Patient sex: M
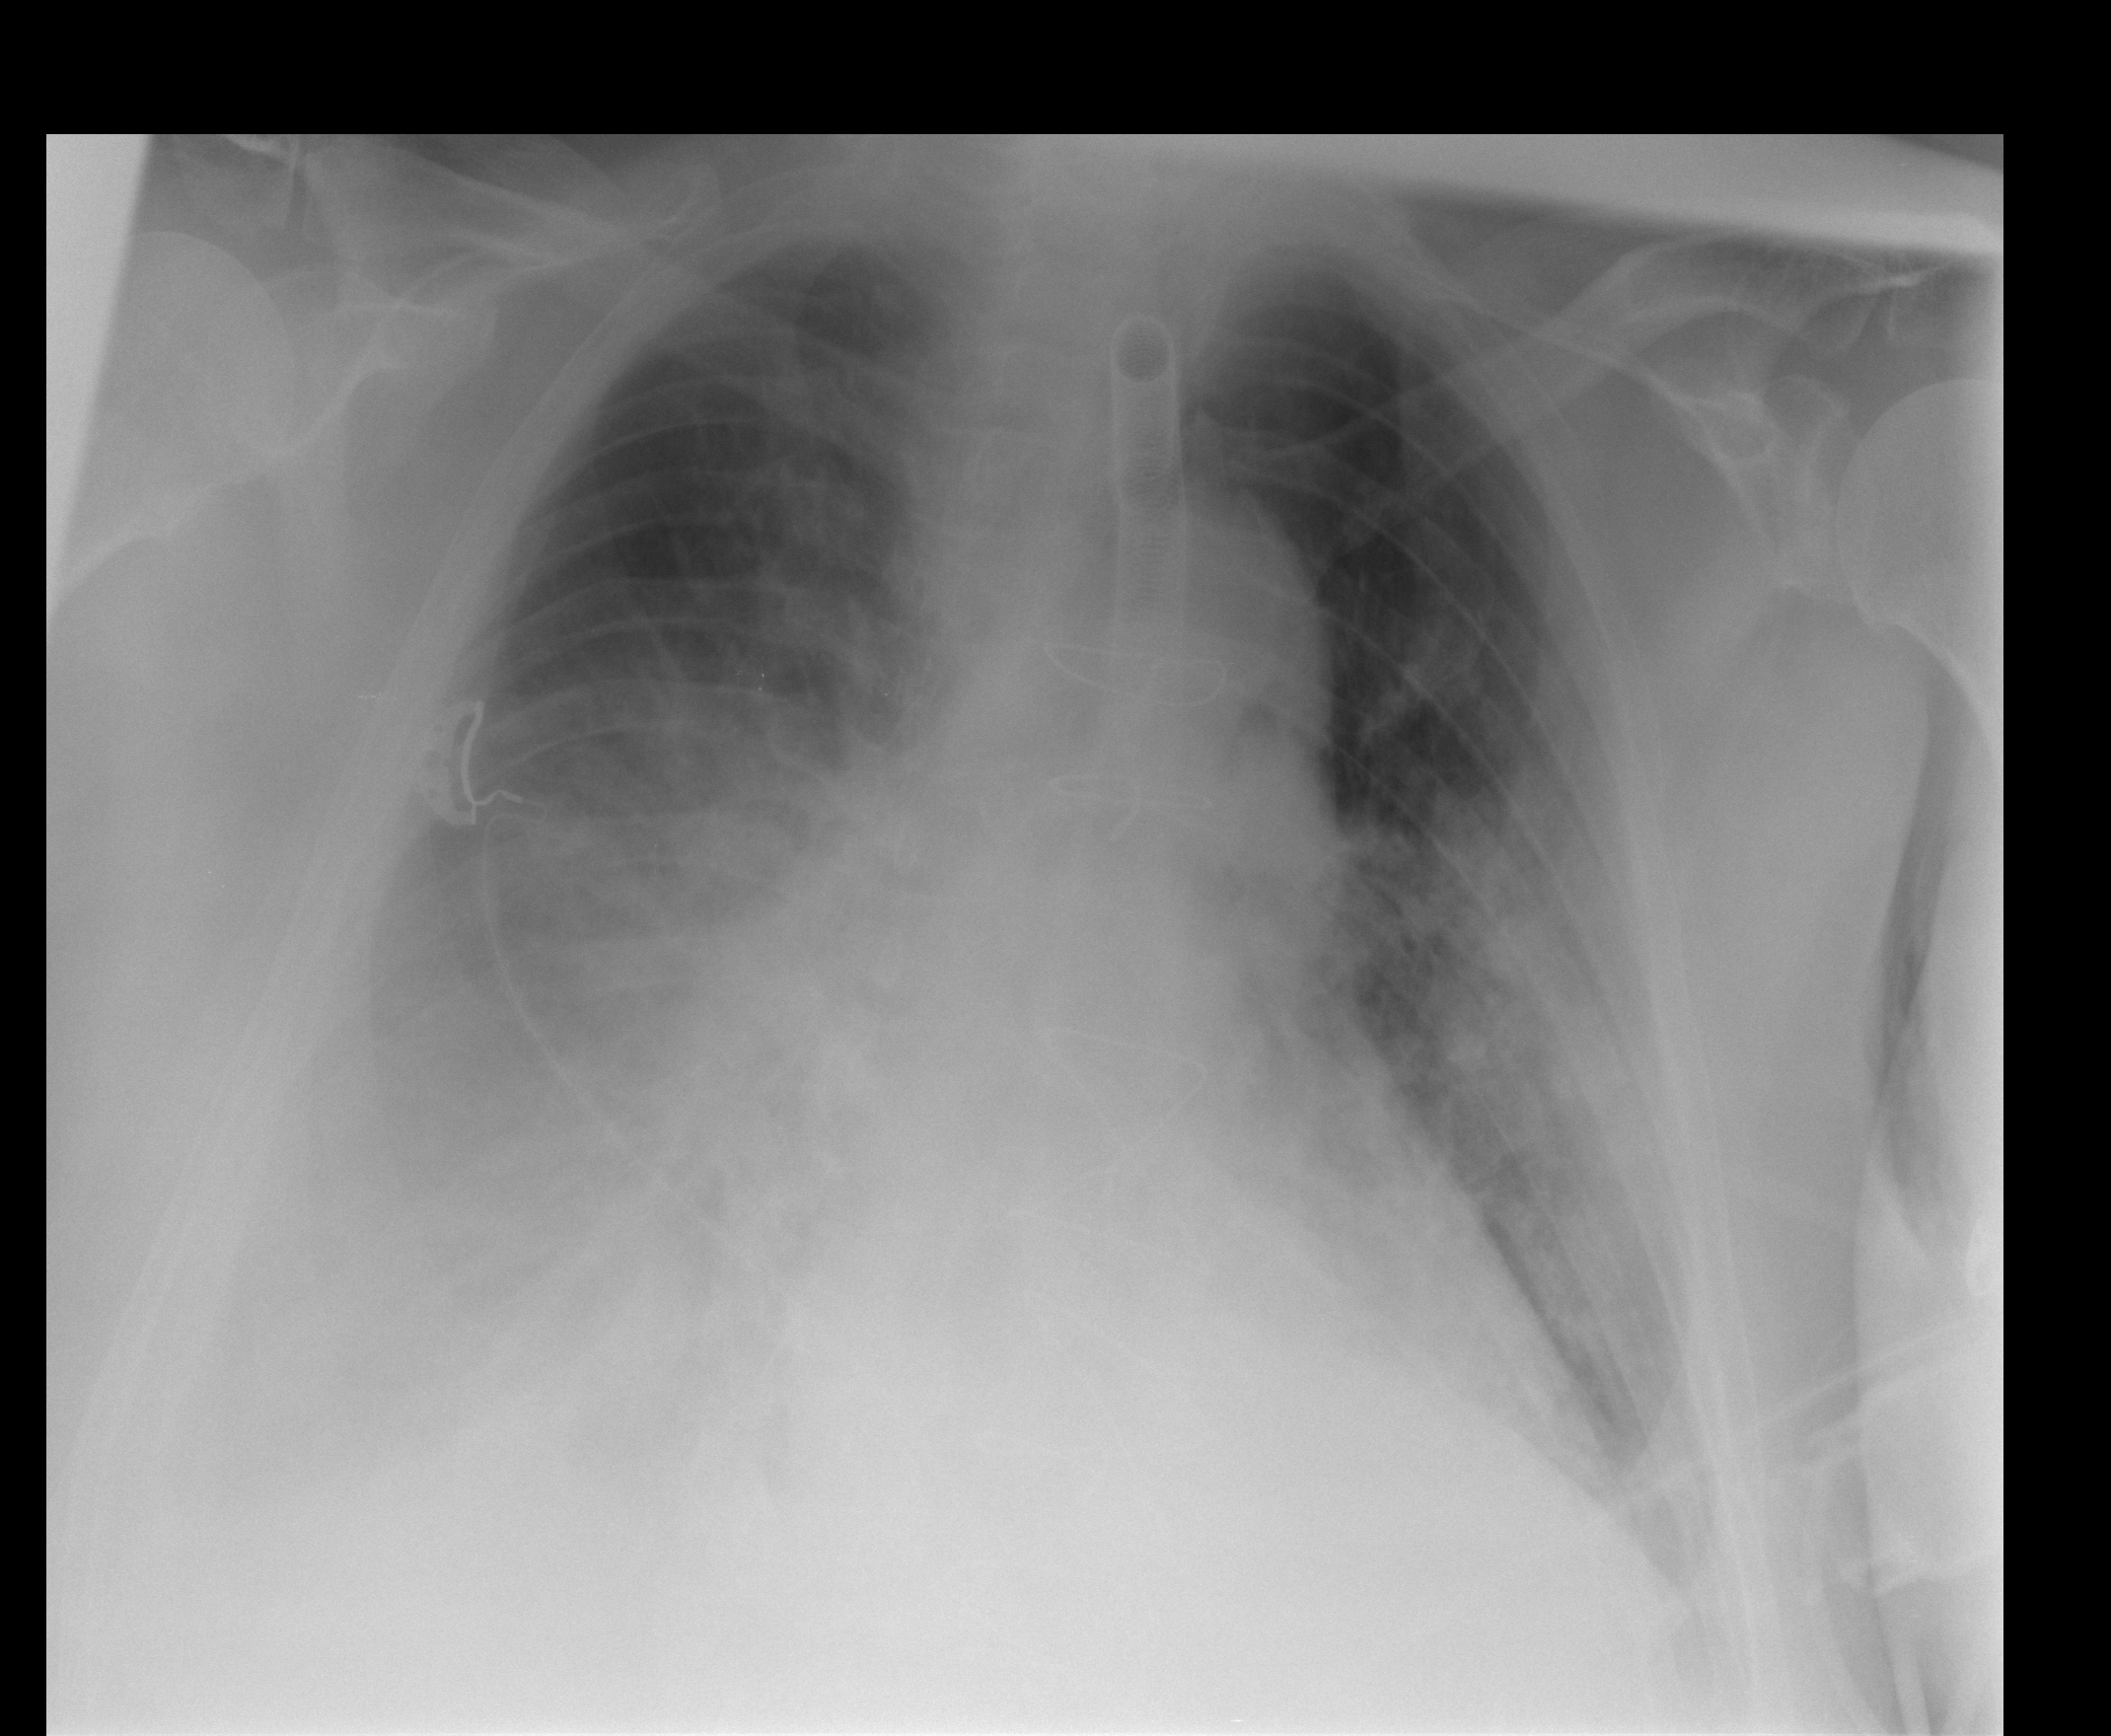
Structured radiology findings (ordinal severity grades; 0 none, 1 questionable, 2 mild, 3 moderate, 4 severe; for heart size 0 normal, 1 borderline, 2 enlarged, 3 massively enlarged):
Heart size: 0
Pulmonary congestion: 3
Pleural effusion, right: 3
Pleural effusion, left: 2
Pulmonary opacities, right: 3
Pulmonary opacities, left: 3
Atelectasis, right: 3
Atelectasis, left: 2